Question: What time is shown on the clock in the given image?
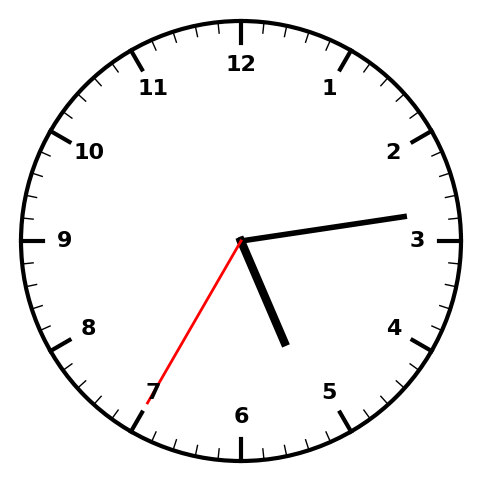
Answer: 05:13:35